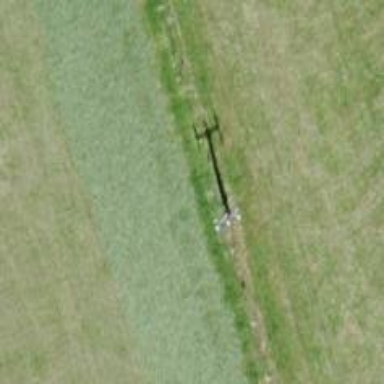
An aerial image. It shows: Minor power line.